Interaction volume radius: 10 \u00c5
Interaction volume height: 25 \u00c5
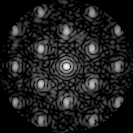
Disorder parameter: 0.3071